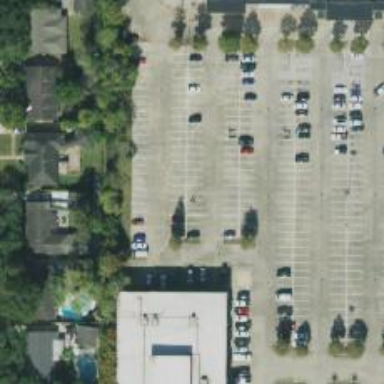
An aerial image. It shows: Parking space.